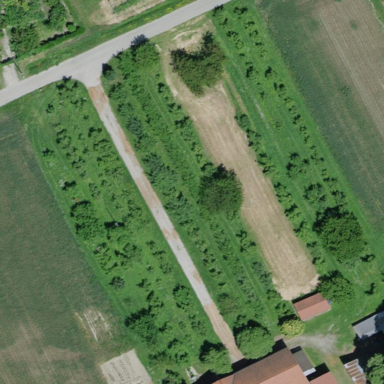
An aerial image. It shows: Orchard.